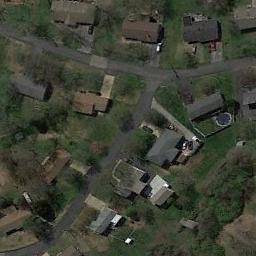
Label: medium_residential